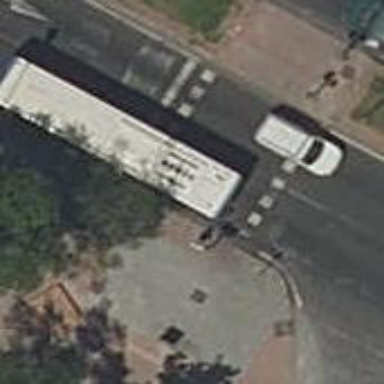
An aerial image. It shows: Zebra crossing with traffic signals. The crossing is marked by traffic lights.